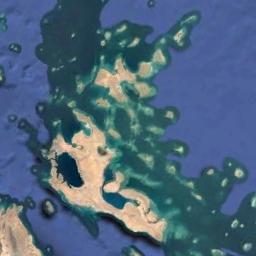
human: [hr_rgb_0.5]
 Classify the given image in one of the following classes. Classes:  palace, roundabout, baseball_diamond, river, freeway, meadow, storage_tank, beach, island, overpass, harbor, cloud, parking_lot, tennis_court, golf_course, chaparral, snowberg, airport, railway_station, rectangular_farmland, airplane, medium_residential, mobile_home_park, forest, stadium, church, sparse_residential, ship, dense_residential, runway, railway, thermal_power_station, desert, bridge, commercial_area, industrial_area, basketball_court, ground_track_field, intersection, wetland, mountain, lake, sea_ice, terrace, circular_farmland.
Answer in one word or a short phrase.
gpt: island